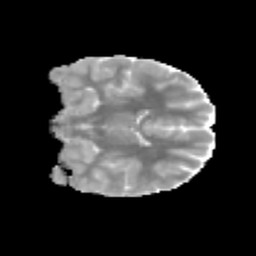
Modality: MD
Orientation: coronal
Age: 10
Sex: male
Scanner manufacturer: siemens
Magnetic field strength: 3 T
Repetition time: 3.8 s
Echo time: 0.07 s